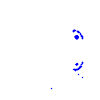
Particle: pion